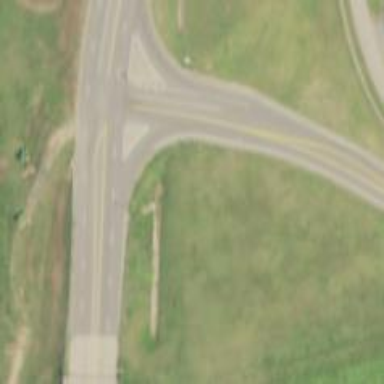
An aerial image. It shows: Asphalt road at the secondary link level.